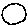
Label: circle